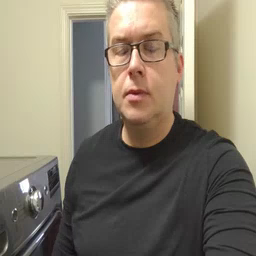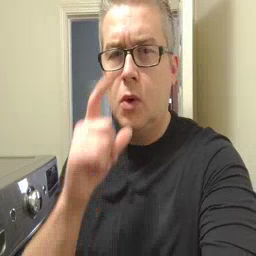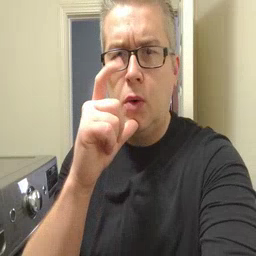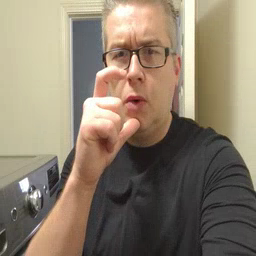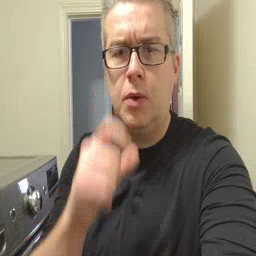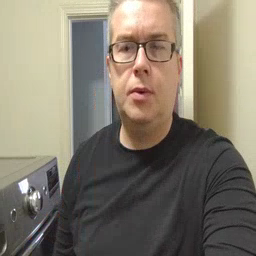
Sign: who